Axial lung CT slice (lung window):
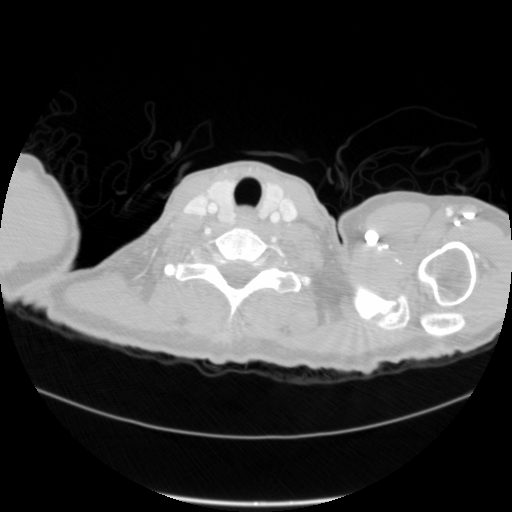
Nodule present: no